Field crop: maize
Growth stage: 2
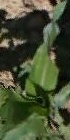
Species: maize